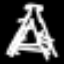
Label: The Eiffel Tower